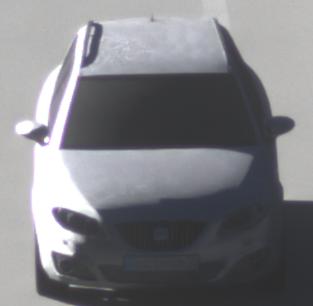
Make: SEAT
Model: Exeo ST 1.6
Detailed model: Exeo (3R) ST
Model produced from: 2010/05
Model produced until: 2010/08
Doors: 5
Color: white
Road condition: dry road
Daytime: sunrise or sunset
Contrast: medium contrast